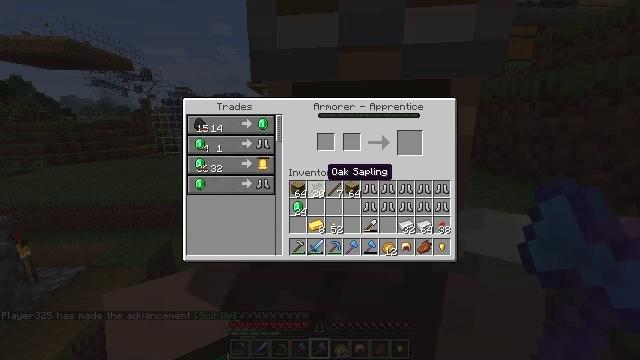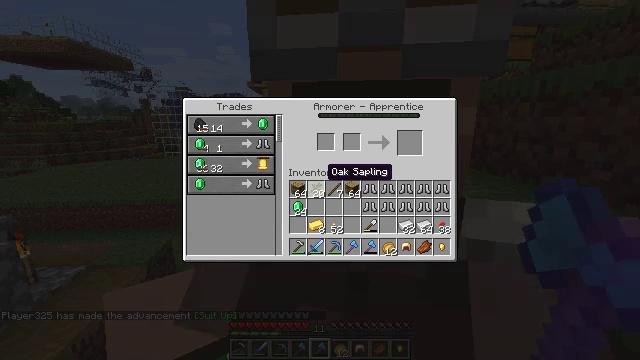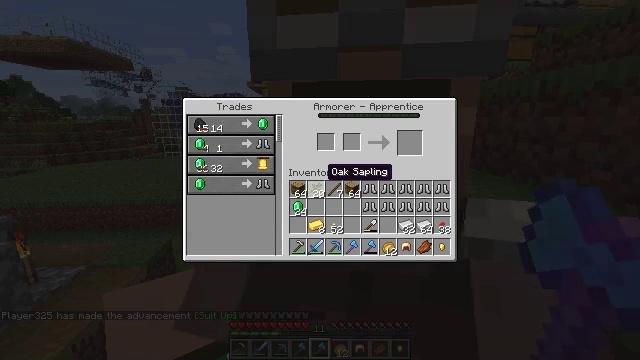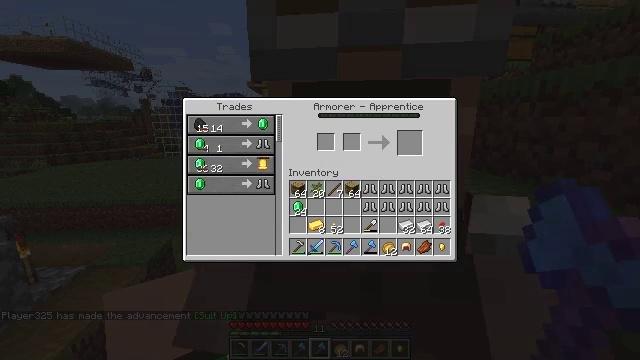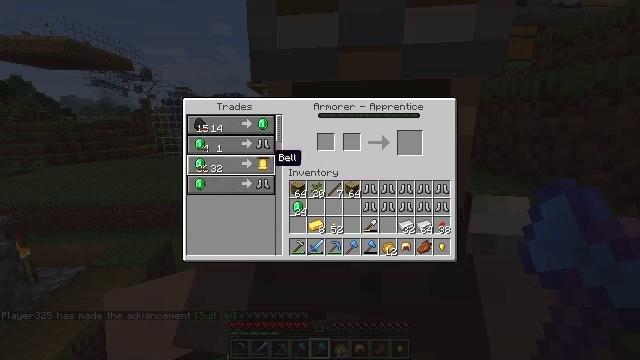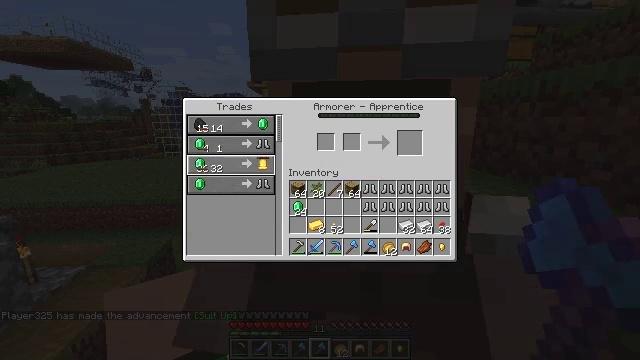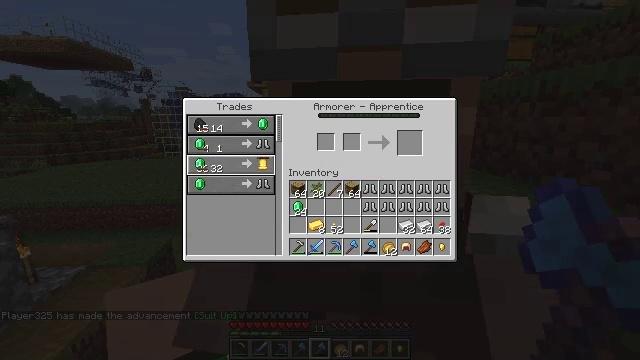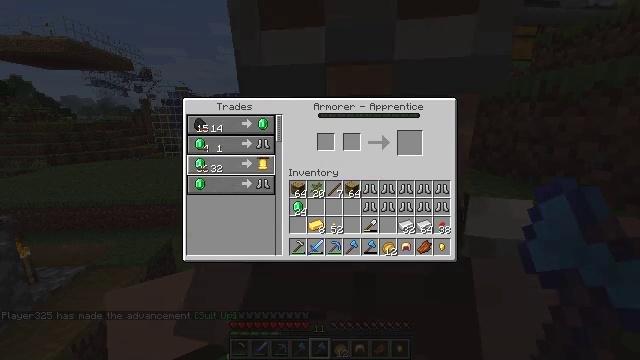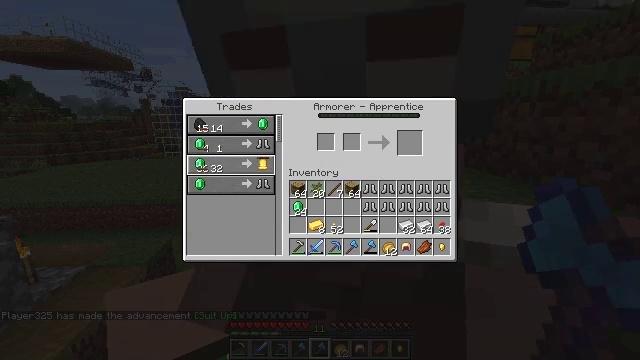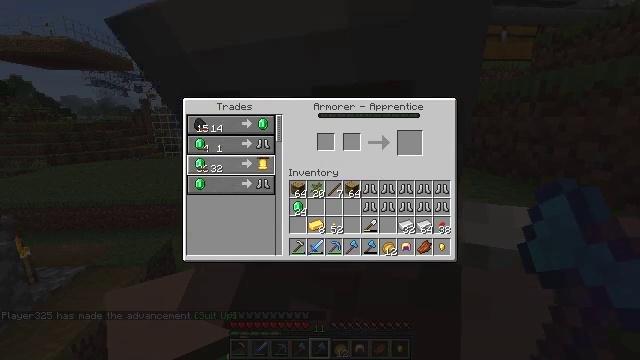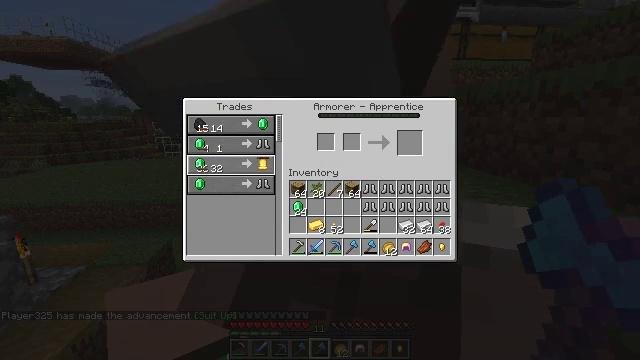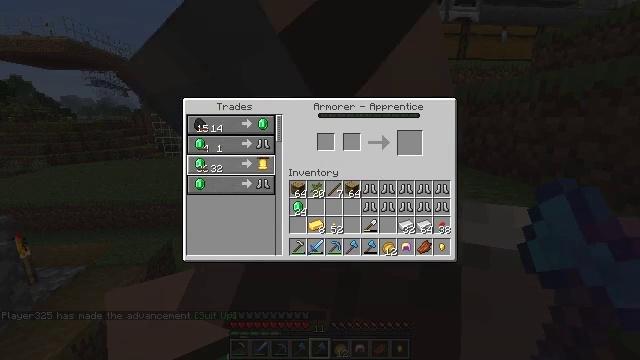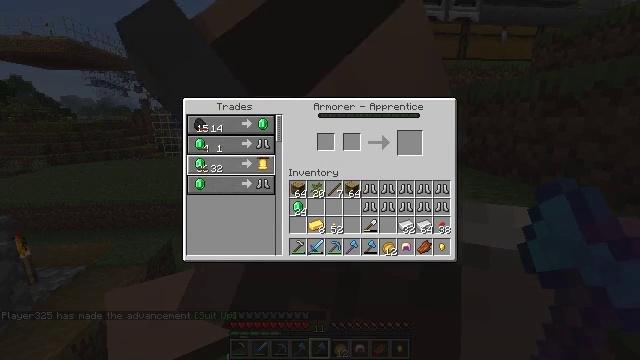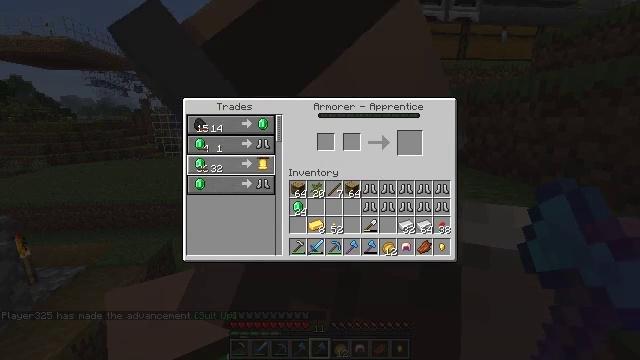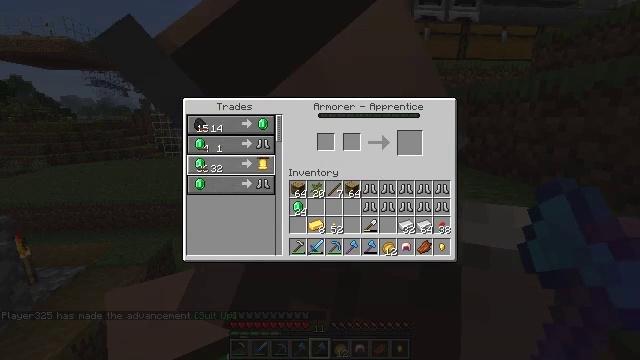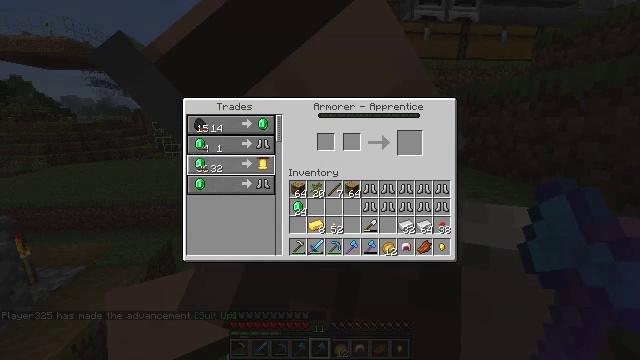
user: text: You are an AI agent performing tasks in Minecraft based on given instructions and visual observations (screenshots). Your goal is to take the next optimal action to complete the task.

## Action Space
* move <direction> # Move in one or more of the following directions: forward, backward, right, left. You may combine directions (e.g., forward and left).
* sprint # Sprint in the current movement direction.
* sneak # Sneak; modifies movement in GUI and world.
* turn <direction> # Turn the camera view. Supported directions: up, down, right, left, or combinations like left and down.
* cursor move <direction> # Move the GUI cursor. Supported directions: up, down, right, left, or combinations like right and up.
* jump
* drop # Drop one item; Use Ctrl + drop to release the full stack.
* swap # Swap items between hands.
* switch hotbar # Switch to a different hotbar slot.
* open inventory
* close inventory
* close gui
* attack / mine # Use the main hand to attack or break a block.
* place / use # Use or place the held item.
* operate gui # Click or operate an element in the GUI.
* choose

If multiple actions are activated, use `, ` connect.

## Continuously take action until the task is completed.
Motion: motion action
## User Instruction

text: Get your chainmail boots by crafting them in a crafting table.
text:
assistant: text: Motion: no_op
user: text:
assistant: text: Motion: no_op
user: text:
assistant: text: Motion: cursor move left
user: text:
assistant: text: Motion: cursor move left and up
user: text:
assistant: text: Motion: cursor move left
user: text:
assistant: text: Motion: no_op
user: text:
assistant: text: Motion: no_op
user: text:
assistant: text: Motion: no_op
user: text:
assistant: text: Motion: no_op
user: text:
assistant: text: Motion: no_op
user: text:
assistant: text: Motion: no_op
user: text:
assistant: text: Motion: no_op
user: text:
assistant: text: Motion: no_op
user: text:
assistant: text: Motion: no_op
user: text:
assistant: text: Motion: no_op
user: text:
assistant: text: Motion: no_op
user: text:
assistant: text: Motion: no_op
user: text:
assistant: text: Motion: no_op
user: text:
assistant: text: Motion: no_op
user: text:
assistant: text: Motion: no_op
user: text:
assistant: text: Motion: no_op
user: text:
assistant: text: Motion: no_op
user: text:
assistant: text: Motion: no_op
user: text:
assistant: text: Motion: no_op
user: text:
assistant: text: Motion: no_op
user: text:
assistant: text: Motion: no_op
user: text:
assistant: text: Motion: no_op
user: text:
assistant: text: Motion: no_op
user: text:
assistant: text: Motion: no_op
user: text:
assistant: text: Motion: no_op